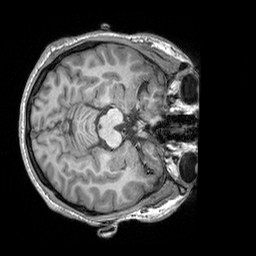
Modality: T1w
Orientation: axial
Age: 26
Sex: male
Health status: healthy
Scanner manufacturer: siemens
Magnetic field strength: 3 T
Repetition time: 2.3 s
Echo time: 0.00303 s